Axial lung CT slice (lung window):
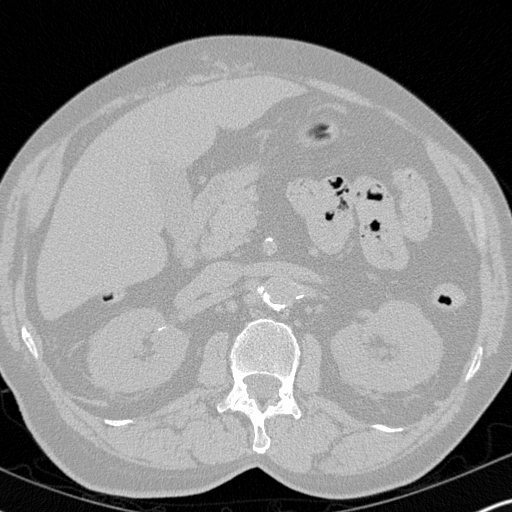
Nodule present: no